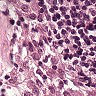
Metastatic tissue present: no